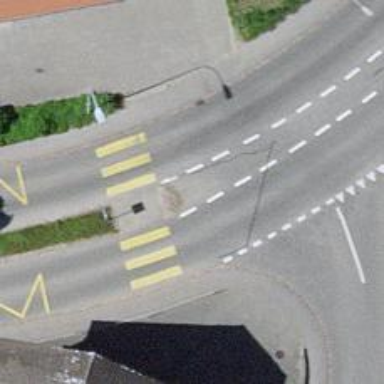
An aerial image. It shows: Cycleway with zebra crossing for safe passage.